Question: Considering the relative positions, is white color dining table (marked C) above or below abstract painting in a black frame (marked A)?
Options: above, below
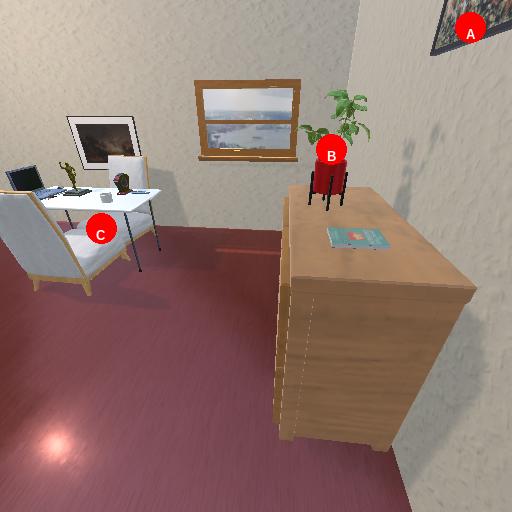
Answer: above